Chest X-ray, PA view. Patient: 70 years old, sex F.
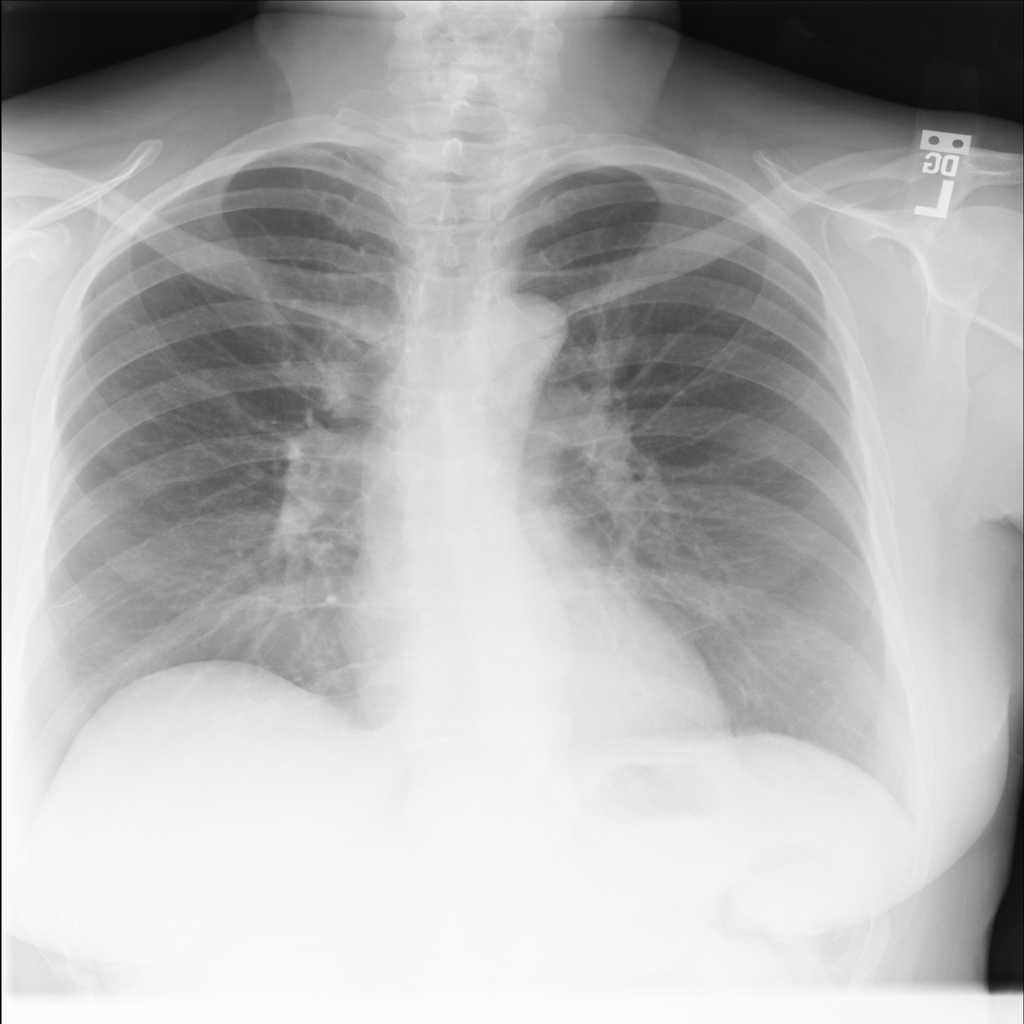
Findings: No Finding